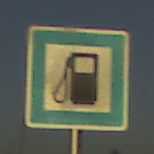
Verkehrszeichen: Tankstelle
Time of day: SunriseSunset
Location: Outdoor (RoadRail)
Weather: Clear
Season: NotSpecified
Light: Natural